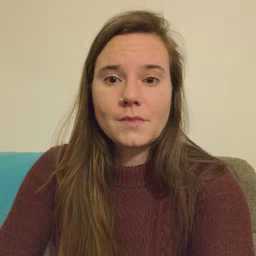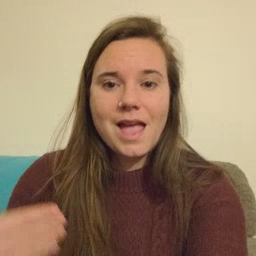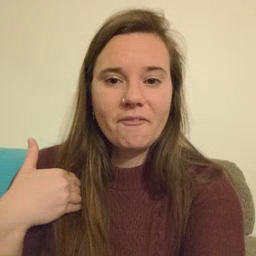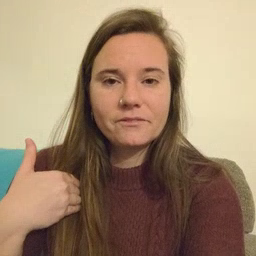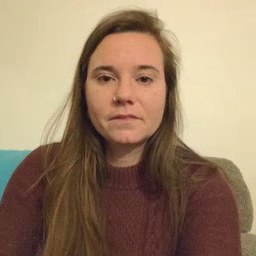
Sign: have